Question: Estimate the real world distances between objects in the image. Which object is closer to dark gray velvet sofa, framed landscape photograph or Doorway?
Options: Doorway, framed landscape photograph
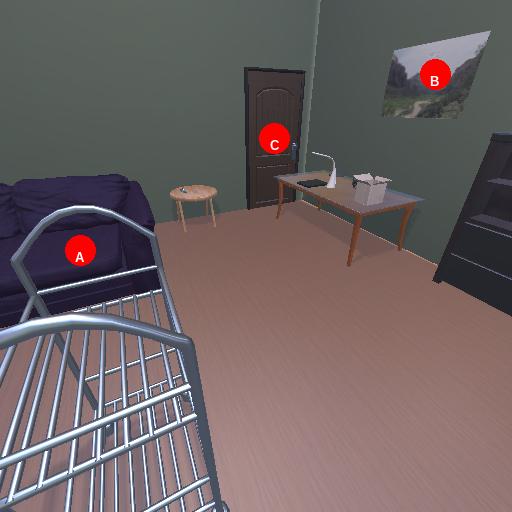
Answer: Doorway